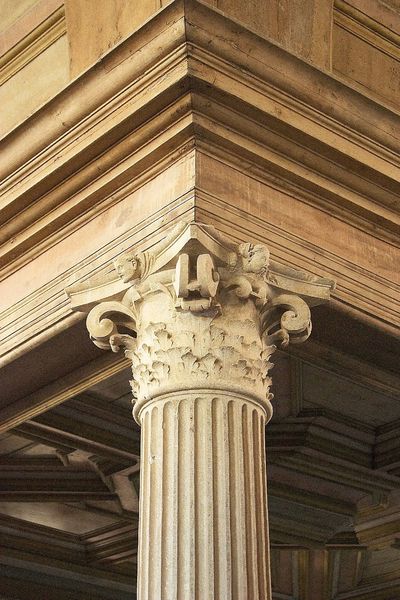
Titel: Christusritterkloster, auch Templerritterburg, Convento da Ordem de Cristo, in Tomar
Standort: Tomar, Convento da Ordem de Cristo (EU - P - Ribatejo)
Schlagwörter: blätter, hell, köpfe, marmor, pfeiler, profil, stützen, säule, gebäude, beige, ornament, gesichter, architektur, innen, ecke, perspektive, linien, detail, floral, gestreift, streifen, foto, stütze, gestützt, kapitell, photo, verziert, ornamental, sims, voluten, griechisch, dorisch, schnecken, korinthisch, träger, korintisch, geschmückt, jonisch, gefache, accapantus, trahstein